Question: I have an 'EditText'.
When i have less then 8 characters, the 'EditText' has an minimum width.
I want to use 'wrap_content'.
It is caused because by the 'hint'.
How can i solve this?
I have tried everything.
I want like this:

Here is my code
'''
<EditText
android:id="@+id/et_actionbar_title"
android:layout_width="wrap_content"
android:layout_height="wrap_content"
android:text="YOLO"
android:hint="New team"
android:gravity="center"
android:textColor="@color/gray1"
android:textStyle="bold"
android:background="@color/gold"
android:layout_centerInParent="true"
android:minWidth="0dp"
android:minEms="0"
android:minHeight="0dp"
android:paddingLeft="0dp"
android:layout_marginLeft="0dp"
/>
'''
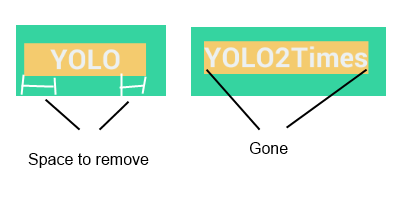
Answer: The only way to do this is to remove the hint or reduce the length of hint string.
If you don't want to remove the hint, hide it when a text is entered into the EditText.
'''
editText.addTextChangedListener(new TextWatcher() {
@Override
public void onTextChanged(CharSequence arg0, int arg1, int arg2, int arg3) {
if(!TextUtils.isEmpty(editText.getText().toString())){
editText.setHint("");
}else{
edittext.setHint(R.string.hint);
}
}
@Override
public void beforeTextChanged(CharSequence arg0, int arg1, int arg2,
int arg3) {
// TODO Auto-generated method stub
}
@Override
public void afterTextChanged(Editable arg0) {
// TODO Auto-generated method stub
}
});
'''